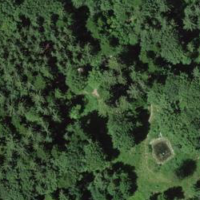
EUNIS habitat code: 44
Species observed at this site:
Tussilago farfara